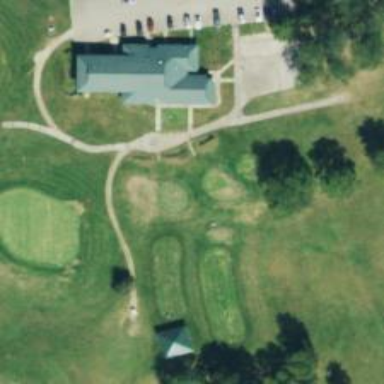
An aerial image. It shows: Path for both roads and golfers.